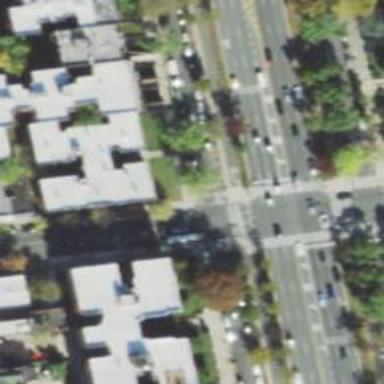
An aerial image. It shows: Footway with asphalt surface and zebra crossing.